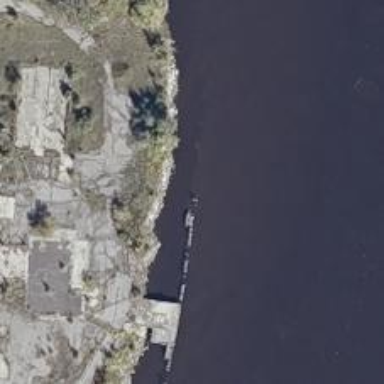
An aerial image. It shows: Pier that is in ruins.